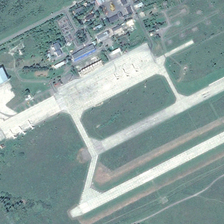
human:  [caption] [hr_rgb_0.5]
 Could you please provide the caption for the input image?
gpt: some planes are parked in an airport surrounded by green meadows and some trees .

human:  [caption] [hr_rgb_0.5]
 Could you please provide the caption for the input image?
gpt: some planes are parked in an airport surrounded by green meadows and some trees .

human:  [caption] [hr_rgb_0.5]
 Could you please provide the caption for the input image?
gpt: some planes are parked in an airport surrounded by green meadows and some trees .

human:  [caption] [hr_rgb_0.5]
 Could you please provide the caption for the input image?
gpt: some planes are parked in an airport surrounded by green meadows and some trees .

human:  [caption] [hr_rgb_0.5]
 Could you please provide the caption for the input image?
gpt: some planes are parked in an airport surrounded by green meadows and some trees .